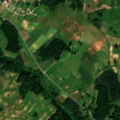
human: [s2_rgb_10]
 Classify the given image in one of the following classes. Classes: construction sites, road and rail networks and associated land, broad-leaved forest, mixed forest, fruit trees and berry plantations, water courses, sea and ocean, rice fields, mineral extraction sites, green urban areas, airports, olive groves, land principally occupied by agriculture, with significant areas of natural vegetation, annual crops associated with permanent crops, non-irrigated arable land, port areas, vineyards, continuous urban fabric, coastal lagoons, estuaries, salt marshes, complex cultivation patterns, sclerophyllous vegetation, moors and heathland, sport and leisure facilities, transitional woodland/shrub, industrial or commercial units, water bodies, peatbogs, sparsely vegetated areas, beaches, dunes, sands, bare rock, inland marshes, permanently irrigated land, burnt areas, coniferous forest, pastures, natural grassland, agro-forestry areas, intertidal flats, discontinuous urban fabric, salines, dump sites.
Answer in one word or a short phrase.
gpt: discontinuous urban fabric, non-irrigated arable land, complex cultivation patterns, land principally occupied by agriculture, with significant areas of natural vegetation, mixed forest, transitional woodland/shrub